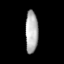
Tissue: lung
Cell type: Myeloid cells
Senescence score: 0.6449
Nuclear area (px): 528
Mean DAPI intensity: 174.911